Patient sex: M
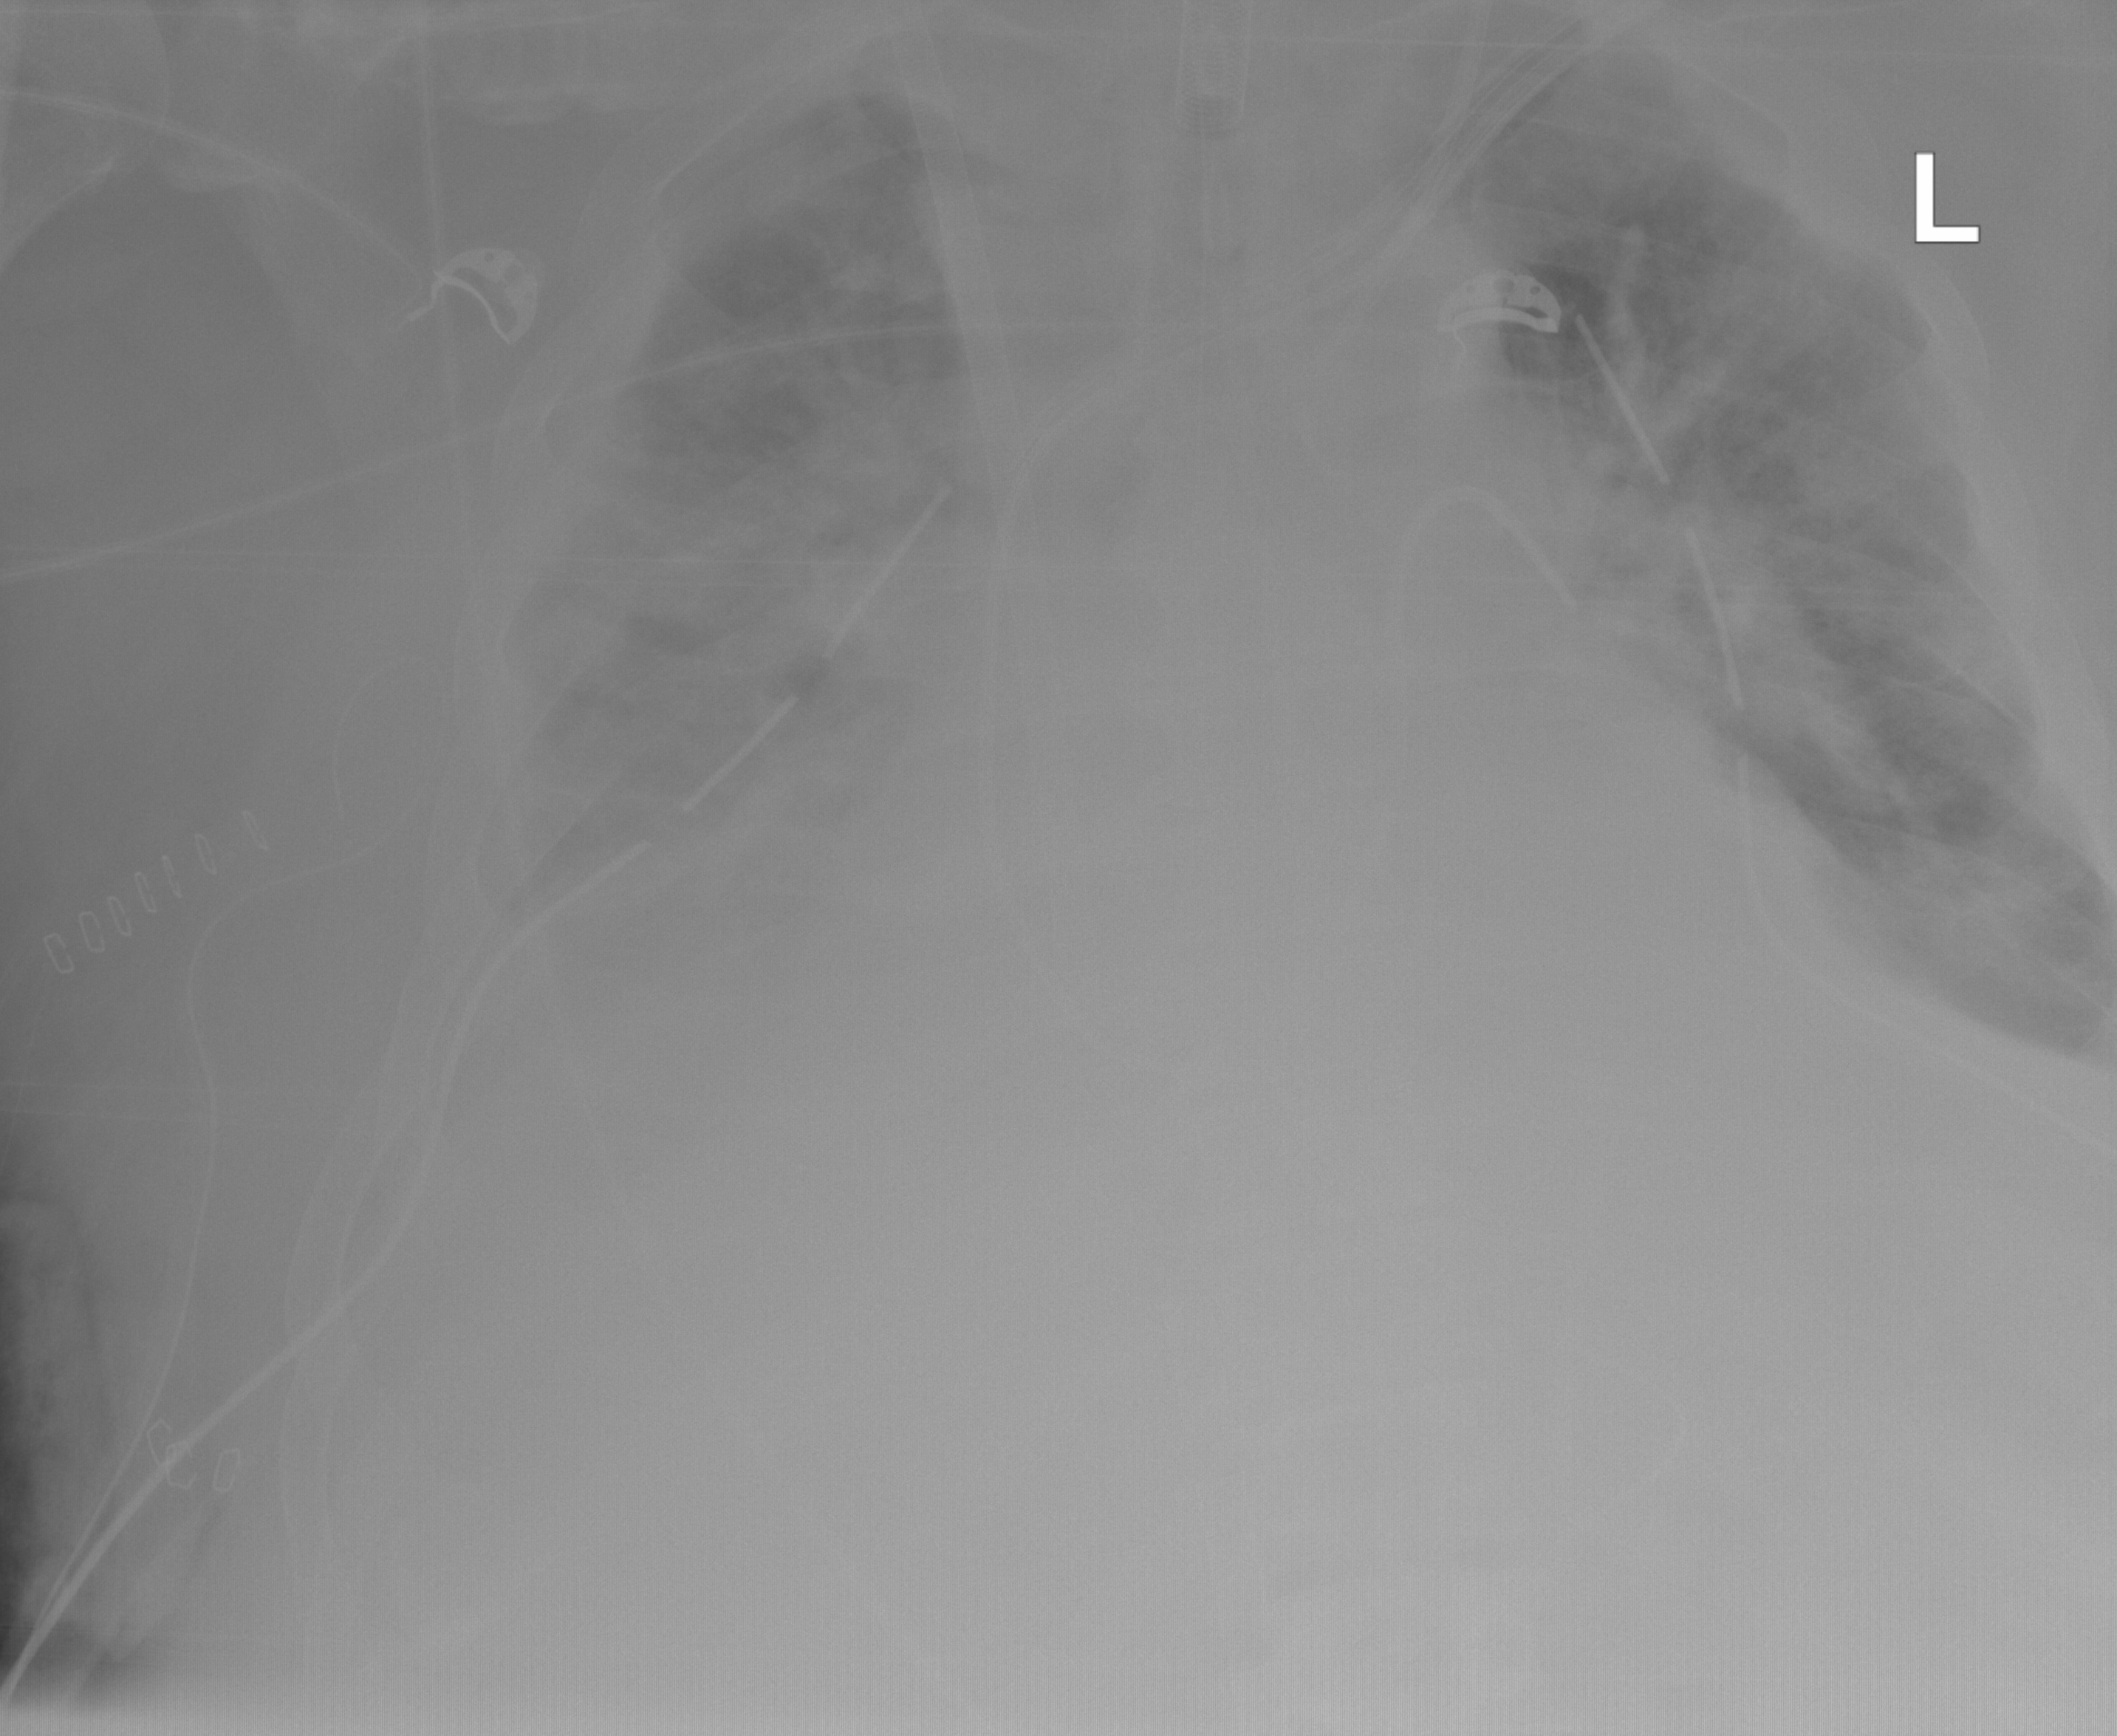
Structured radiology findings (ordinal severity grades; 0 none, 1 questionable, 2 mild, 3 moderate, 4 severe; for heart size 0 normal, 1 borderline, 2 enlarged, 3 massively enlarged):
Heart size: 2
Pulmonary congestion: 3
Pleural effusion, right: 2
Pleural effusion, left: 1
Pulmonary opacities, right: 2
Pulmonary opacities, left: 2
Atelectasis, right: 3
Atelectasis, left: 2